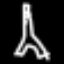
Label: The Eiffel Tower